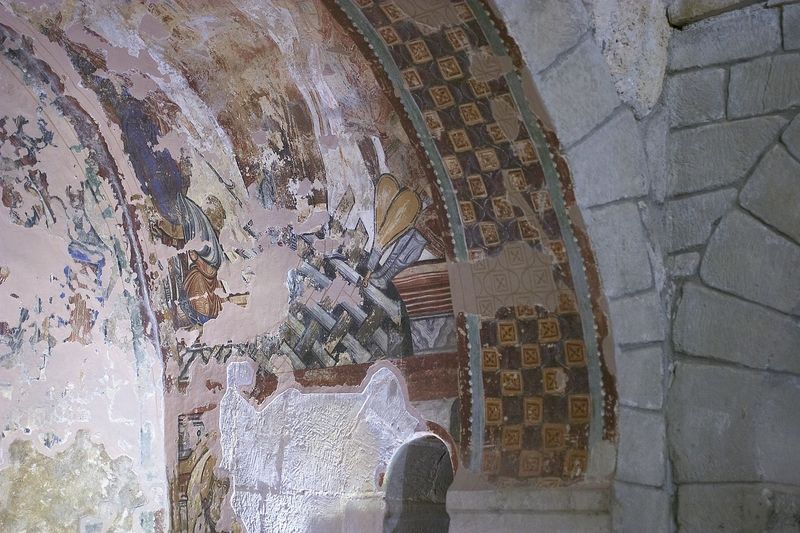
Titel: San Juan de la Pena, Aragón
Standort: Huesca, S. Juan de la Pena (EU - E - Aragonien)
Schlagwörter: blau, gemälde, mann, weiß, gelb, braun, bunt, grau, hell, tür, gebäude, rot, tuch, zaun, karo, malerei, muster, alt, wand, kleidung, mensch, stein, steine, bild, gitter, kirche, ecke, bogen, mauer, farbe, wandgemälde, stuck, durchgang, foto, verfall, flechten, keller, reste, ruine, gewölbe, technik, mauerwerk, knien, kachel, kacheln, kunst, photo, gemäuer, kaputt, putz, grab, fresko, gips, fortschritt, menschn, beschädigt, mittealter, msuter, blasebalg, restaurierungsbedürftig, mörtel, mauerbogen, abgeblättert, caro, restaurieren, steinmalerei, stucco, beschädigtes bild, blasegbalg, bogen mauer ornament fresken beschädigt blau